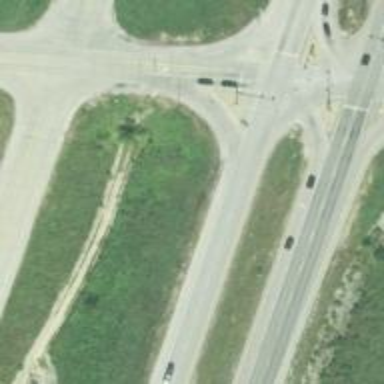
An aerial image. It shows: Trunk link highway.